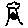
Label: tree